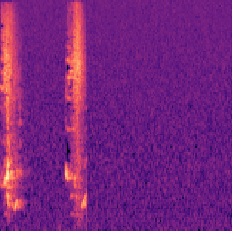
Sound class: Person sneeze